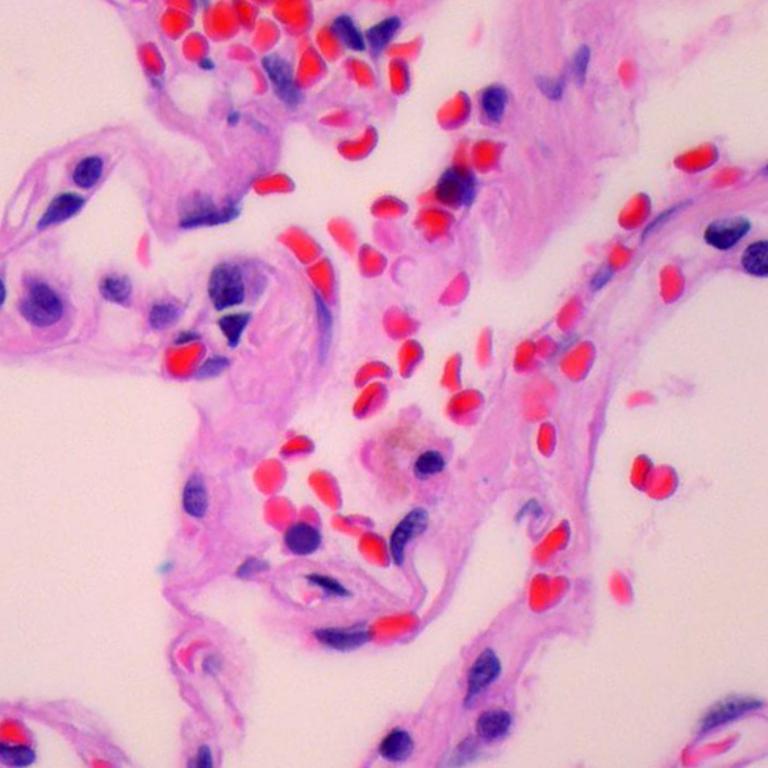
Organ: lung
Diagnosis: benign